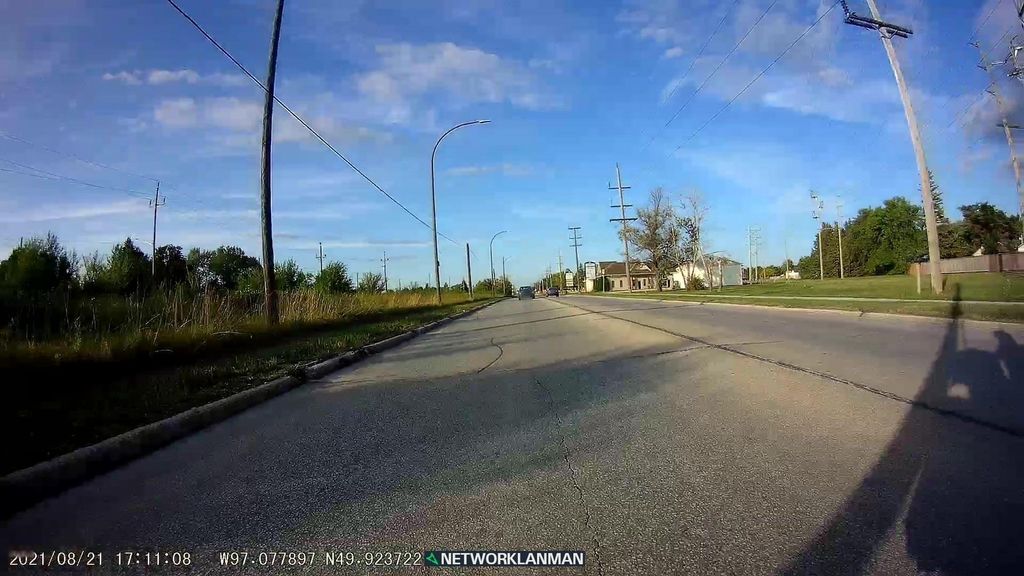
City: winnipeg